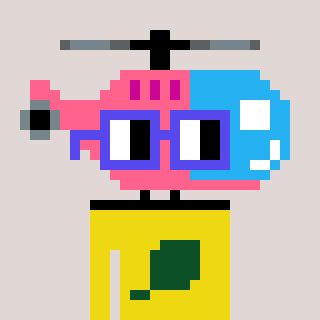
a pixel art character with square blue glasses, a helicopter-shaped head and a yellow-colored body on a warm background